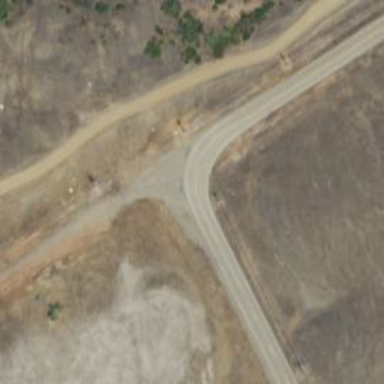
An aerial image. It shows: Service road.